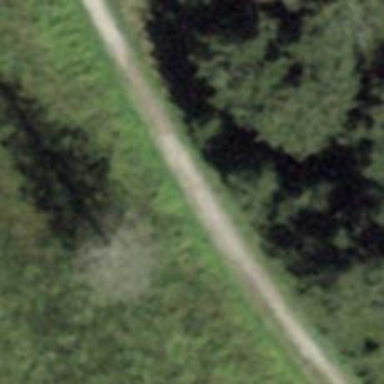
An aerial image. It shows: Path.